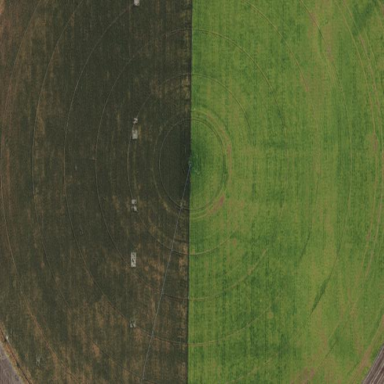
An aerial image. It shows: Farmland with pivot irrigation system.